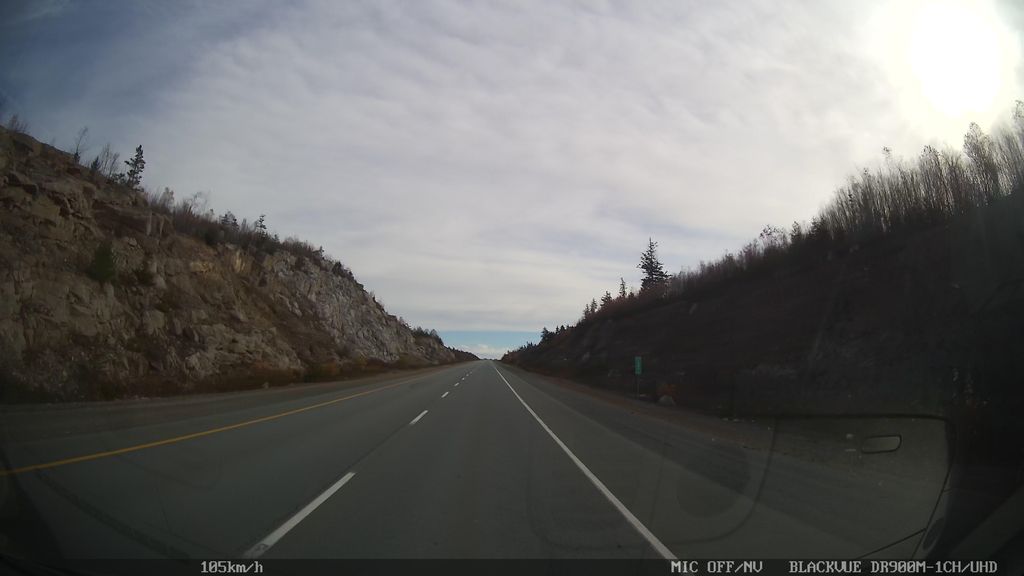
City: halifax